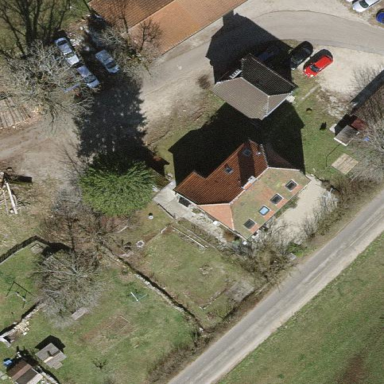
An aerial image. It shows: House with half-hipped roof shape.